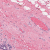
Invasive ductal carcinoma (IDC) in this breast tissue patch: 0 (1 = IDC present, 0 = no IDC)